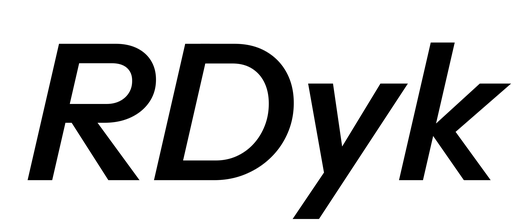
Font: InstrumentSans-Italic_SemiBold_Italic